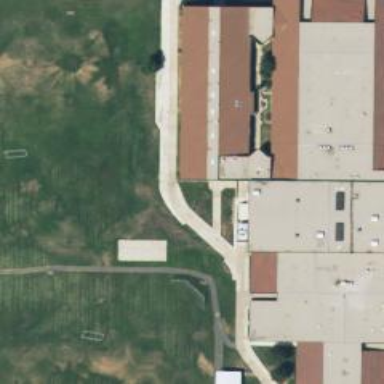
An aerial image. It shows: School.